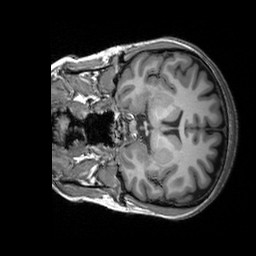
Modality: T1w
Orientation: coronal
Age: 27
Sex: female
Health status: healthy
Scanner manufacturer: siemens
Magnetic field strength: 3 T
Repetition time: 2.3 s
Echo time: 0.00303 s